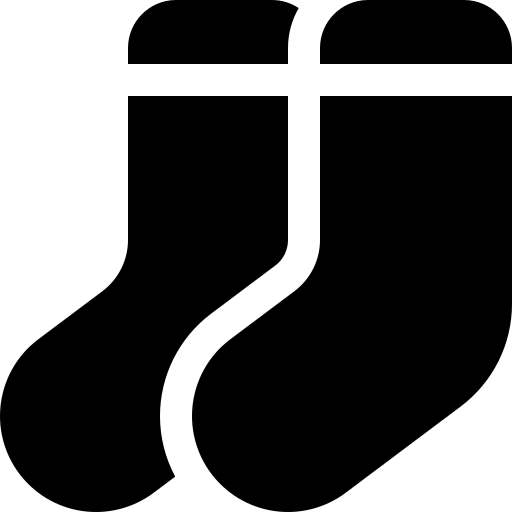
Tags: icon, FontAwesome, fa-icon, solid, socks